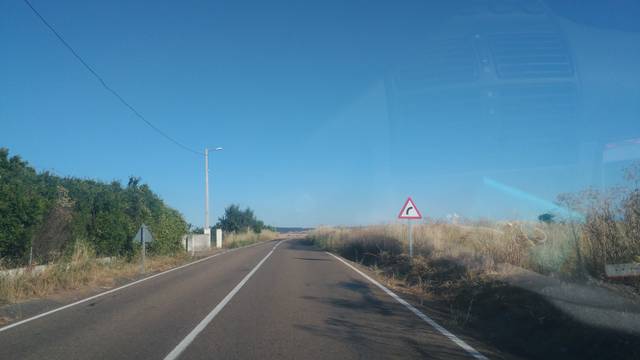
Region: Spain
Coordinates: 40.985, -5.792